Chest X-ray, AP view. Patient: 77 years old, sex F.
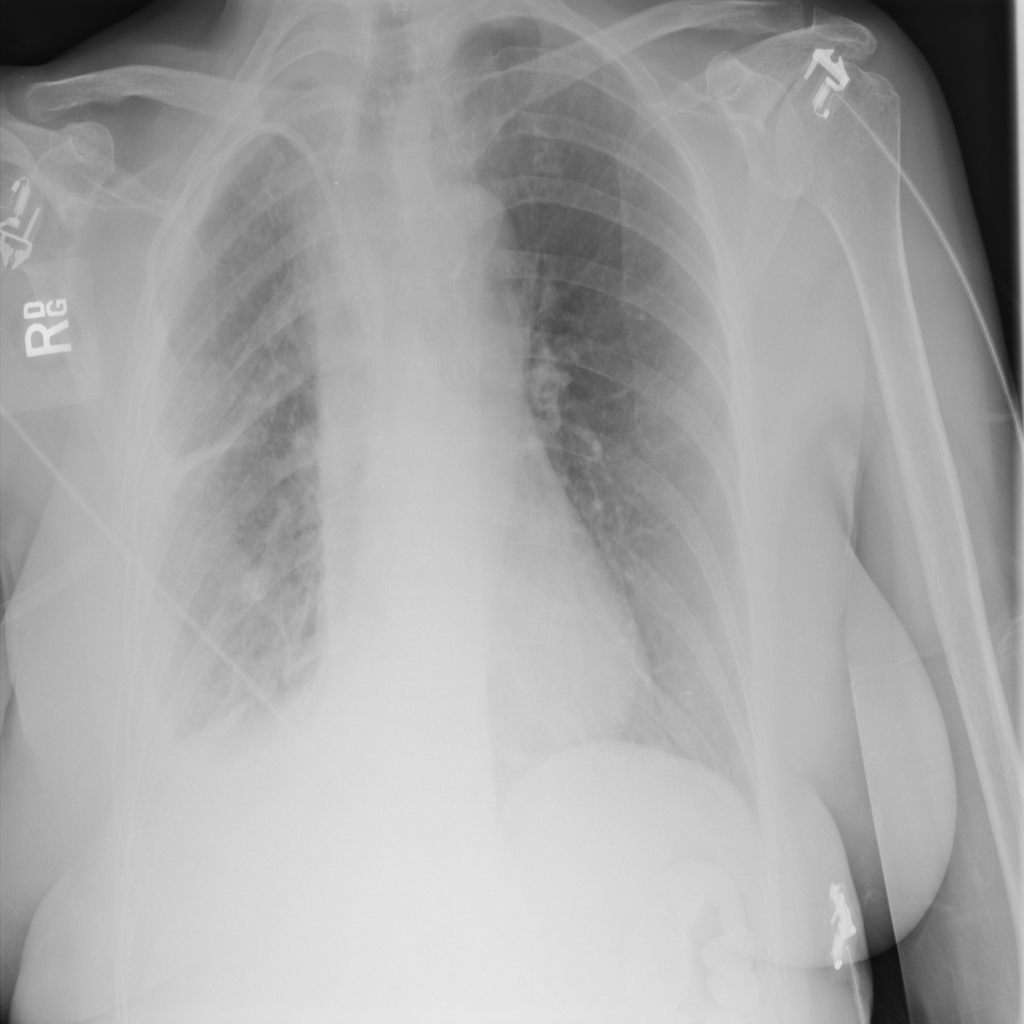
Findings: No Finding